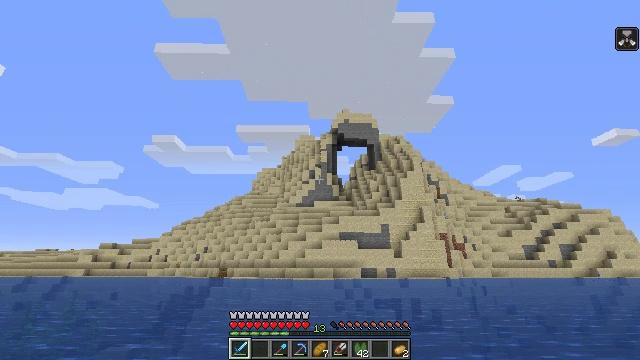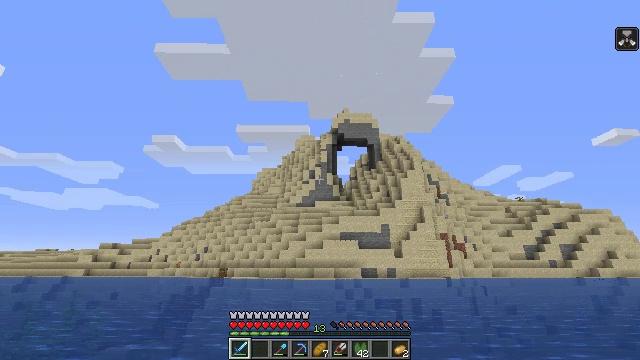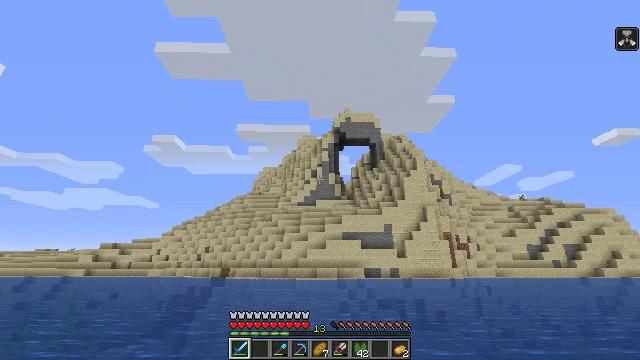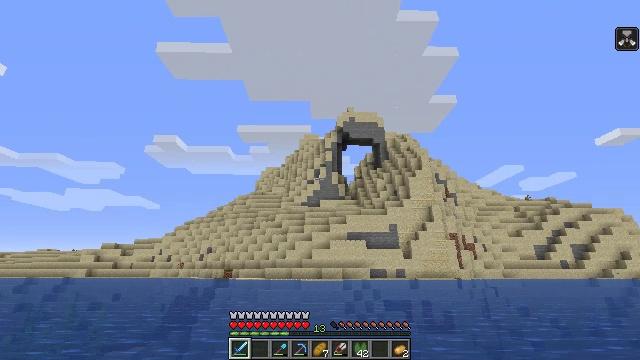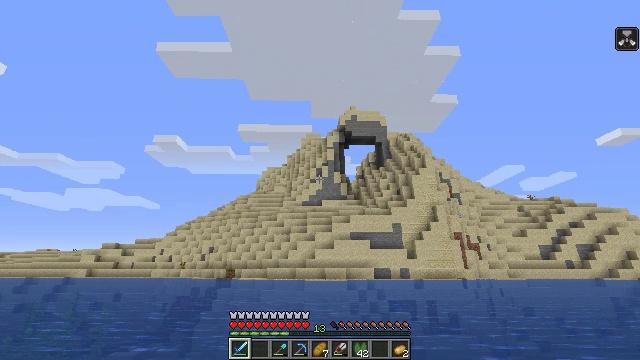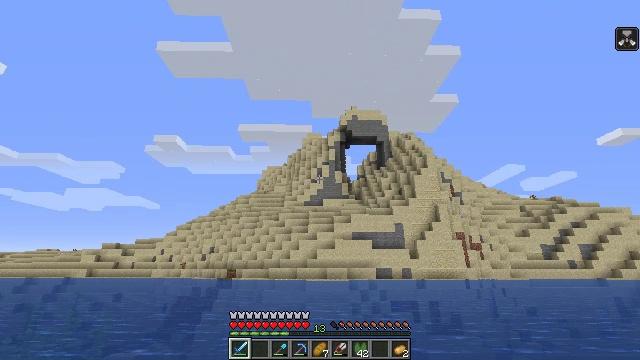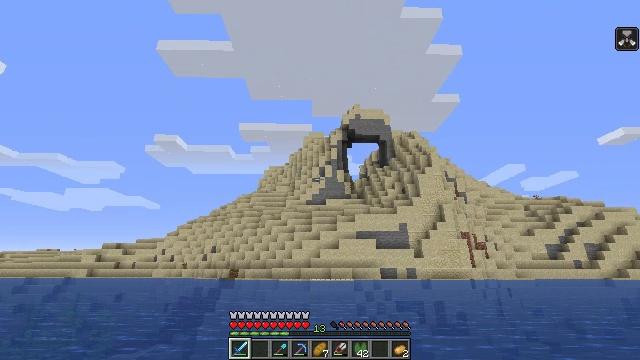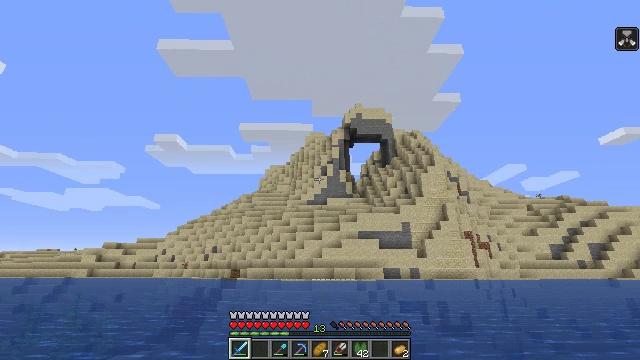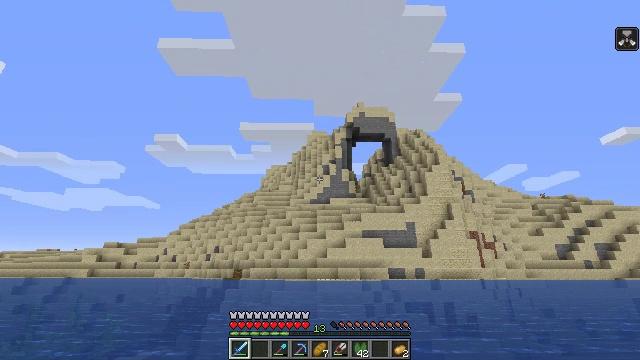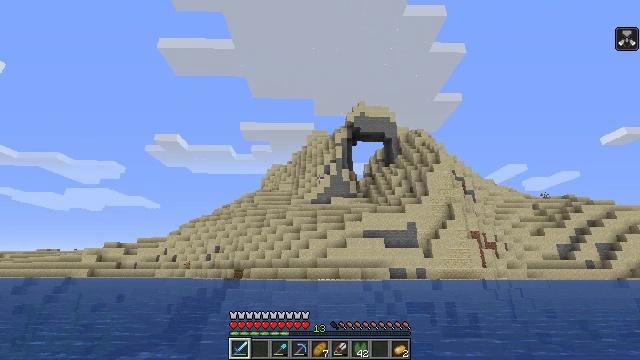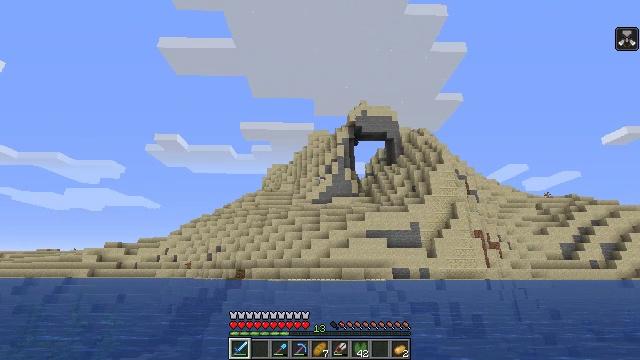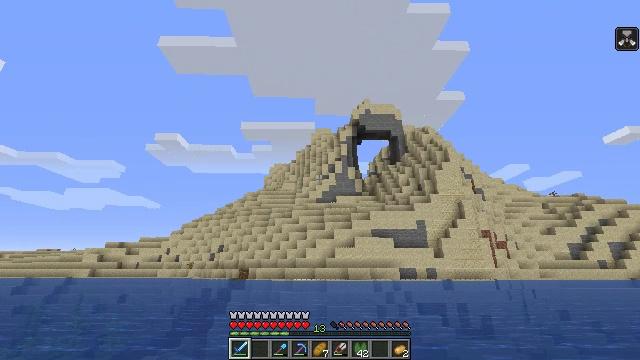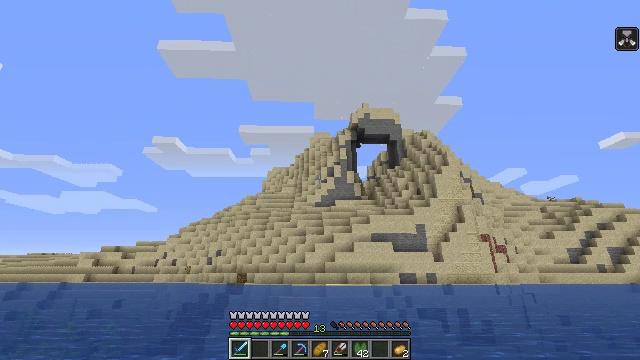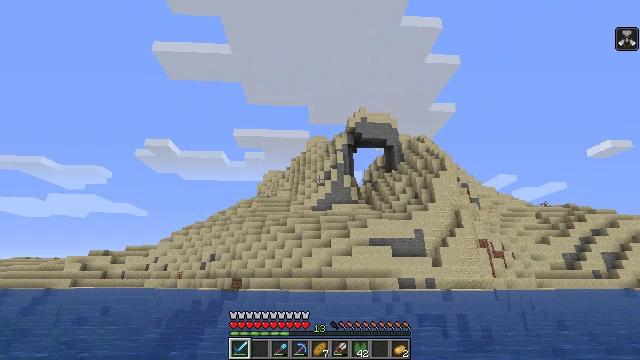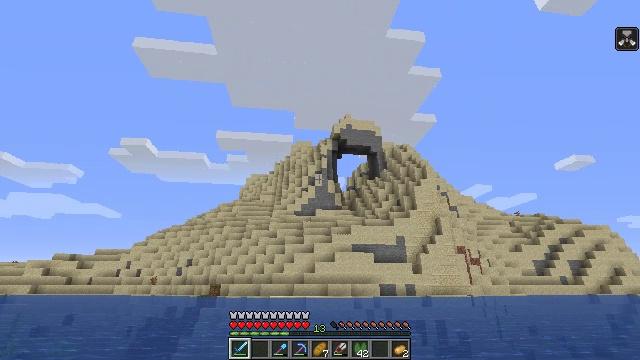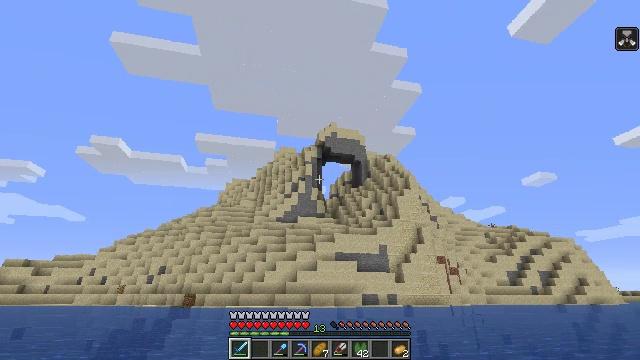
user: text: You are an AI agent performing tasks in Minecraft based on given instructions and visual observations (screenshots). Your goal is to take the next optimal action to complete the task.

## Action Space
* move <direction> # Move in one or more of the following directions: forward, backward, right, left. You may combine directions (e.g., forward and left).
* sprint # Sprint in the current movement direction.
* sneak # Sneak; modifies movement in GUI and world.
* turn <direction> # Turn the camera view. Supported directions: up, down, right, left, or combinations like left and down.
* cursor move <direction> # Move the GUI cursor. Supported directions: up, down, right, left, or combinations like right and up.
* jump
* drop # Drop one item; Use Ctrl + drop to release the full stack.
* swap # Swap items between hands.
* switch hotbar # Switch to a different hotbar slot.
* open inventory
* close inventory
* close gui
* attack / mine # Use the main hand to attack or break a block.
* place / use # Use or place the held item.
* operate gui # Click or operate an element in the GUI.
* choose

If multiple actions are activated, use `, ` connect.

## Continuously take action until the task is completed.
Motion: motion action
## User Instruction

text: Mine mossy stone bricks.
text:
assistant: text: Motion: move forward
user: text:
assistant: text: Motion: move forward
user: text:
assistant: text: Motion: move forward
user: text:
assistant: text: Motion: move forward
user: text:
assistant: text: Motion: move forward
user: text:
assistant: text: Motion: move forward
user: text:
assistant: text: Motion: move forward
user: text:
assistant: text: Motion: move forward
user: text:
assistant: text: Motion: move forward
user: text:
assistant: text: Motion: move forward
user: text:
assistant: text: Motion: move forward
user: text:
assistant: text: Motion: move forward
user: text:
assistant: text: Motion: move forward, turn right and up
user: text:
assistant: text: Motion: move forward, turn right and up
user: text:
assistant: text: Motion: move forward, turn right and up
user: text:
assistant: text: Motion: move forward, turn right and up
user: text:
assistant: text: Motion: move forward, turn right
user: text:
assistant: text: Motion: move forward
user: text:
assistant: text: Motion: move forward, attack / mine
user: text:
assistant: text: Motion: move forward, attack / mine
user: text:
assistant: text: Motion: move forward, turn left, attack / mine
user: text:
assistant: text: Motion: move forward, attack / mine
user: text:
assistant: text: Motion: move forward
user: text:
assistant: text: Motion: move forward
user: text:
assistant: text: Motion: move forward
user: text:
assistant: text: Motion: move forward
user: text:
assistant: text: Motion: move forward, turn right
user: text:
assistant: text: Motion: move forward
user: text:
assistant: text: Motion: move forward, turn right
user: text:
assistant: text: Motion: move forward